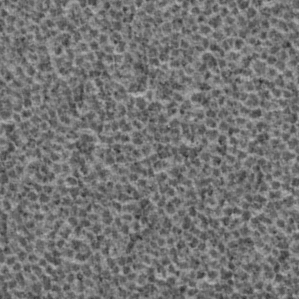
Label: frost